Question: I am using a JXTable to display, filter, and sort some data. However, I'm getting some unexpected behavior when sorting. As you can see, the values are not ascending as expected, but sorted how a string would be sorted.
To address the comments, I am sure this column is getting parsed in the correct part of the code (i.e. the Float.valueOf() block.) I know this through debugging. Also, I am sorting the column by clicking on the jxtable's header. I am not doing it programmatically.

Just to be clear, I am adding them as Floats:
'''
class FantasyProTableModel extends DefaultTableModel
{
void loadData() throws BiffException, IOException
{
Workbook workbook = Workbook.getWorkbook(new File("Input.xls"));
Sheet sheet = workbook.getSheet(0);
int numCols = sheet.getColumns();
for(int col=0;col<numCols;col++)
{
addColumn(sheet.getCell(col,0).getContents());
}
for(int rownum=1;rownum<sheet.getRows();rownum++)
{
Object[] row = new Object[numCols];
for(int col=0;col<numCols;col++)
{
try
{
row[col] = Float.valueOf(sheet.getCell(col,rownum).getContents());
//parseFloat() doesn't work either
}
catch(NumberFormatException e)
{
row[col] = sheet.getCell(col,rownum).getContents();
}
}
addRow(row);
}
workbook.close();
}
}
'''
What can I do to get it to sort in the correct, ascending order, by value?
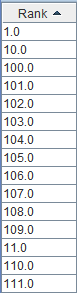
Answer: Okay, after much digging, I've found two things, one, 'JXTable' has it's own "row sorter", which wraps the default one and two, because 'DefaultTableModel' returns 'Object.class' by default from 'getColumnClass', these things are getting screwed up (SwingX's sorter is trying to make use of the 'Comparator' interface, but if the object class is not comparable, then it defaults to using 'toString')
You have two choices...
# You can...
Implement the 'getColumnClass' from 'DefaultTableModel' and return a proper class reference...
'''
DefaultTableModel model = new DefaultTableModel(0, 1) {
@Override
public Class<?> getColumnClass(int columnIndex) {
return Float.class;
}
};
'''
# Or you can...
Provide your own comparator of the 'JXTable' row sorter implementation...
'''
((TableSortController)table.getRowSorter()).setComparator(0, new Comparator<Float>() {
@Override
public int compare(Float o1, Float o2) {
return o1.compareTo(o2);
}
});
'''